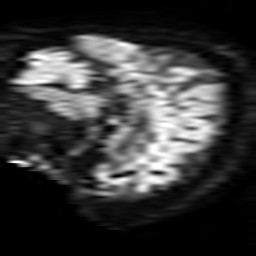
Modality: TRACE
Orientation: sagittal
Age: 78
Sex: female
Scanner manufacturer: philips
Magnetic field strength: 3 T
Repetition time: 4.08 s
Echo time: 0.06042 s